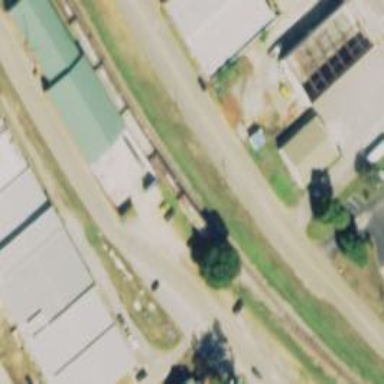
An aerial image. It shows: Railway siding with rails.